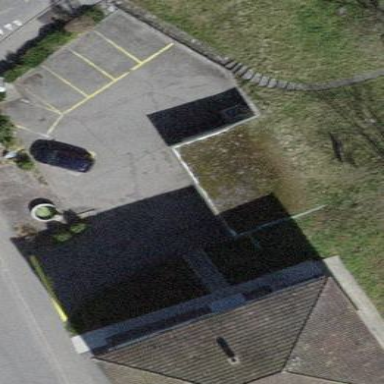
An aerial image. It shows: Garage.